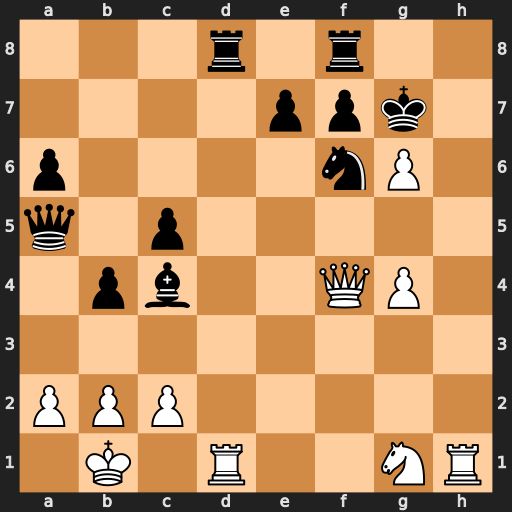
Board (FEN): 3r1r2/4ppk1/p4nP1/q1p5/1pb2QP1/8/PPP5/1K1R2NR
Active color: w
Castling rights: -
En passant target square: -
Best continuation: Qh6+ Kg8 Qh8#